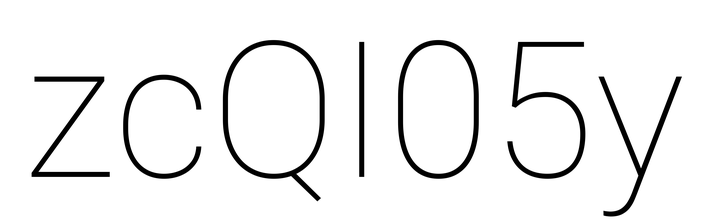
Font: Roboto_Thin